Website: crate-barrel
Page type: customer-info-address
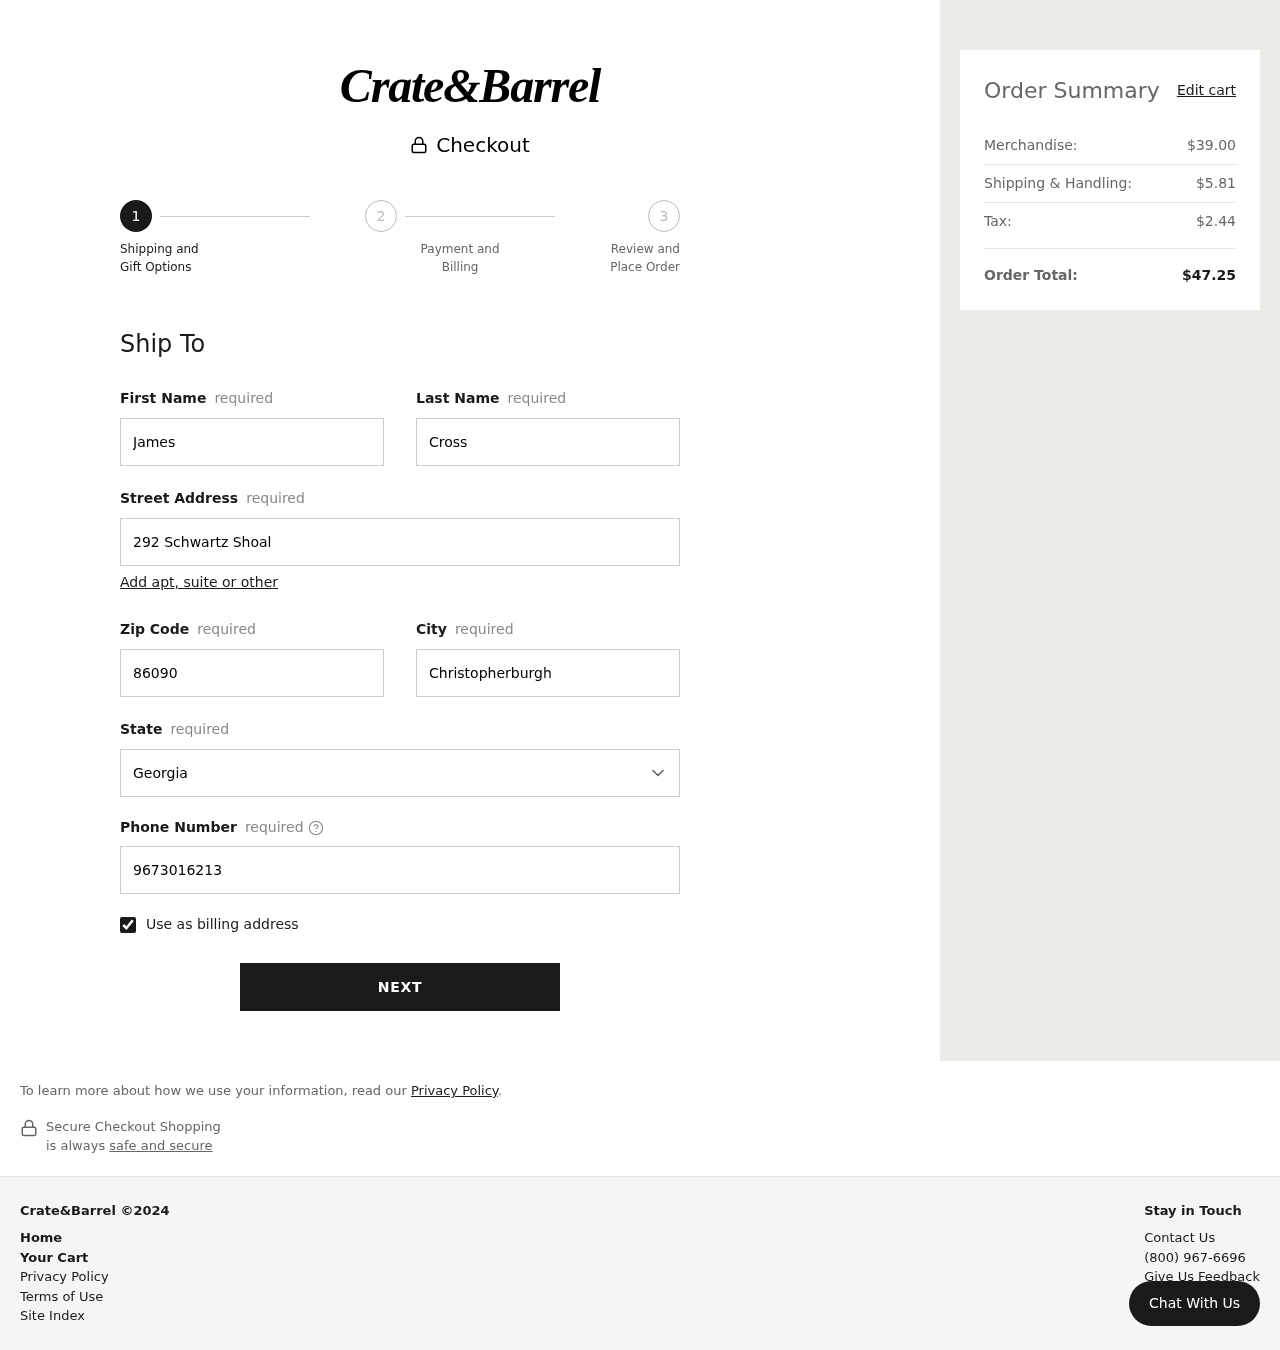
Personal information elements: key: PII_CITY
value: Christopherburgh
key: PII_FIRSTNAME
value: James
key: PII_LASTNAME
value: Cross
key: PII_PHONE
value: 9673016213
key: PII_POSTCODE
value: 86090
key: PII_STATE
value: Georgia
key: PII_STREET
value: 292 Schwartz Shoal
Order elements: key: ORDER_SUBTOTAL
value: $39.00
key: ORDER_SHIPPING_COST
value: $5.81
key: ORDER_TAX
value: $2.44
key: ORDER_TOTAL
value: $47.25